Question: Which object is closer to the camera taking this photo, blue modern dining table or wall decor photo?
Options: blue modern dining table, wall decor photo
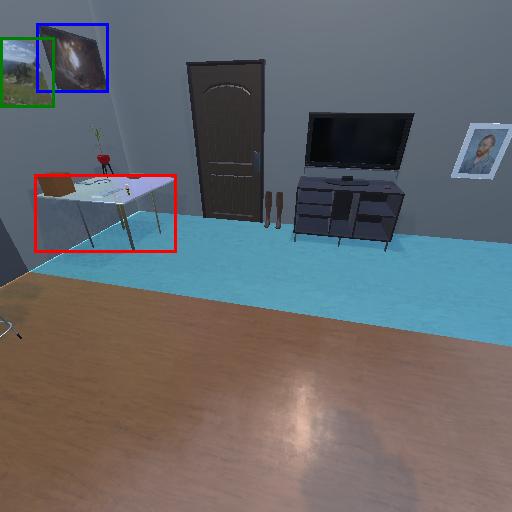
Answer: blue modern dining table